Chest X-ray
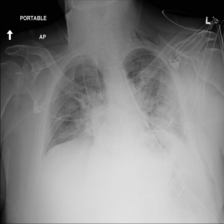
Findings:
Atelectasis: negative
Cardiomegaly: negative
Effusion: negative
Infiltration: negative
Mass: negative
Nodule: negative
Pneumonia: negative
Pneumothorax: negative
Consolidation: negative
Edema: negative
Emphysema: negative
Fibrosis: negative
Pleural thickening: negative
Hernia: negative